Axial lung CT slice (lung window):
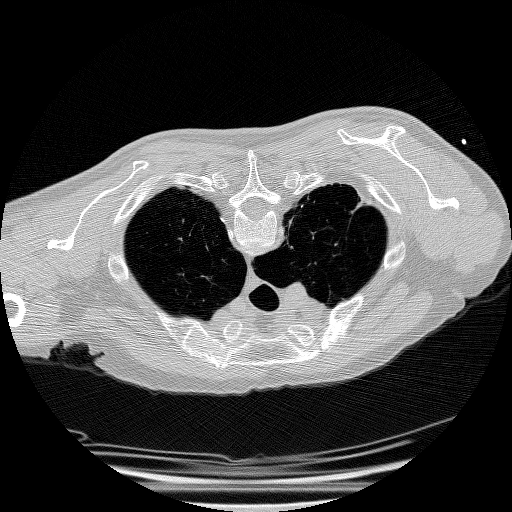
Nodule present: no